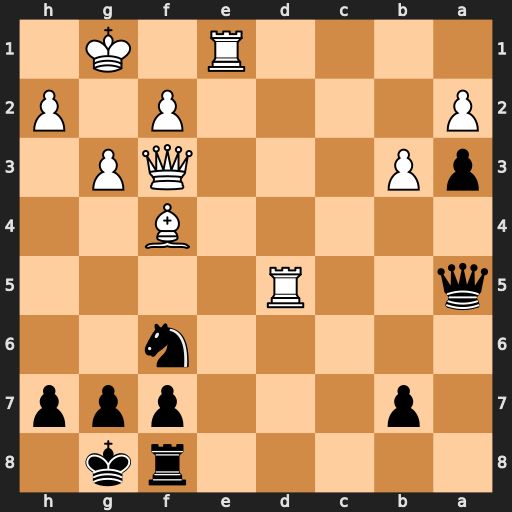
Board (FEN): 5rk1/1p3ppp/5n2/q2R4/5B2/pP3QP1/P4P1P/4R1K1
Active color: b
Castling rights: -
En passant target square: -
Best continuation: Qxe1+ Kg2 Nxd5